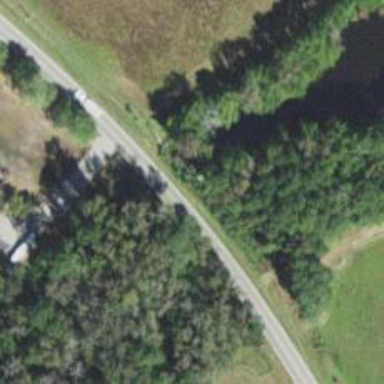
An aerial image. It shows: Culvert tunnel.